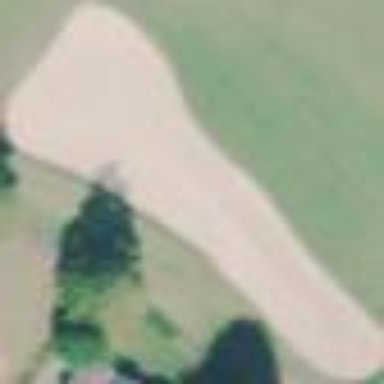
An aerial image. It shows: Golf bunker filled with natural sand.